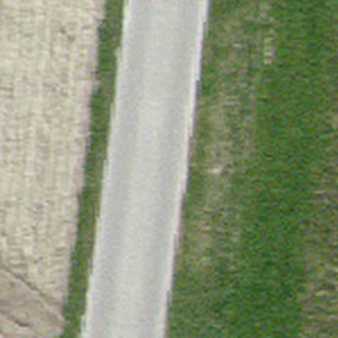
Label: other